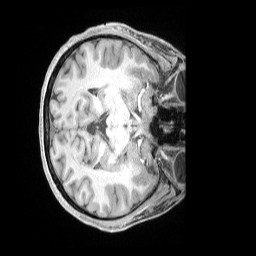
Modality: T1w
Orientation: axial
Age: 38
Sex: female
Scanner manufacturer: siemens
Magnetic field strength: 3 T
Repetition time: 2 s
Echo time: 0.00211 s